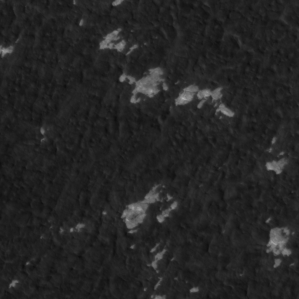
Label: non_frost